Question: I am plotting the wind speed and direction for the UK at particular locations. What I am wondering, is there a way to colour the leading tip of the triangles to make the direction of the wind more apparent?
My code for plotting this is:
'''
payload_user={'maddison.newman@example.com': {'lat': '51.45', 'lon': '-2.59'},'mandy.larson@example.com': {'lat': '52.06', 'lon': '-2.82'}}
m.plot(y=float(payload_user[email_user]['lat']),x=float(payload_user[email_user]['lon']),marker=(3,0,wind_direction_deg),color = col, markersize=7 )
plt.title("Wind speed and Direction in the UK for specific users")
plt.xlabel('Longitude')
plt.ylabel("Latitude")
'''
Map of the UK with windspeed and direction:

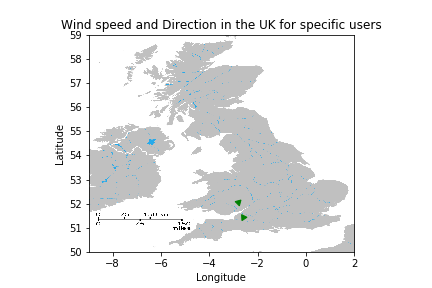
Answer: I don't know of any reasonably easy way to colorize part of a marker differently than the rest of the marker. For showing direction, however, I could imagine that using a non-equilateral, but isosceles triangle, makes sense.
<URL>
One way to achieve such a triangle is to use the 'marker=verts' notation, where 'verts' are the vertices of the polygon to be used as marker.
'''
import numpy as np
import matplotlib.pyplot as plt
def get_arrow(angle):
a = np.deg2rad(angle)
ar = np.array([[-.25,-.5],[.25,-.5],[0,.5],[-.25,-.5]]).T
rot = np.array([[np.cos(a),np.sin(a)],[-np.sin(a),np.cos(a)]])
return np.dot(rot,ar).T
for i, angle in enumerate([0,45,60,-36]):
plt.plot(i/10.,0.6,marker=get_arrow(angle), ms=30)
plt.show()
'''
<URL>